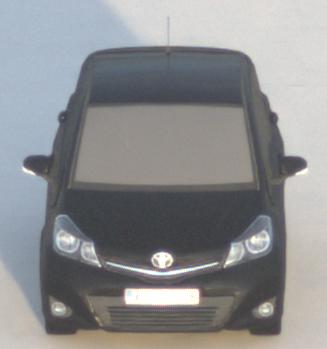
Make: Toyota
Model: Yaris 1.0
Detailed model: Yaris (XP9)
Model produced from: 2009/01
Model produced until: 2010/10
Doors: 3
Color: black
Road condition: dry road
Daytime: sunrise or sunset
Contrast: low contrast